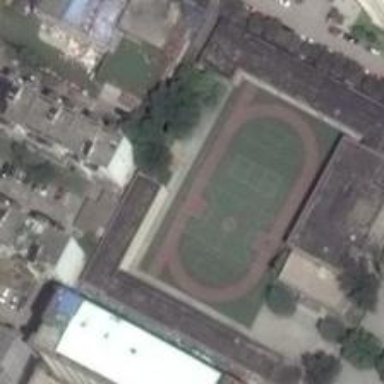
What sits behind the main building is a playground including a baksetball court and a tennis court .